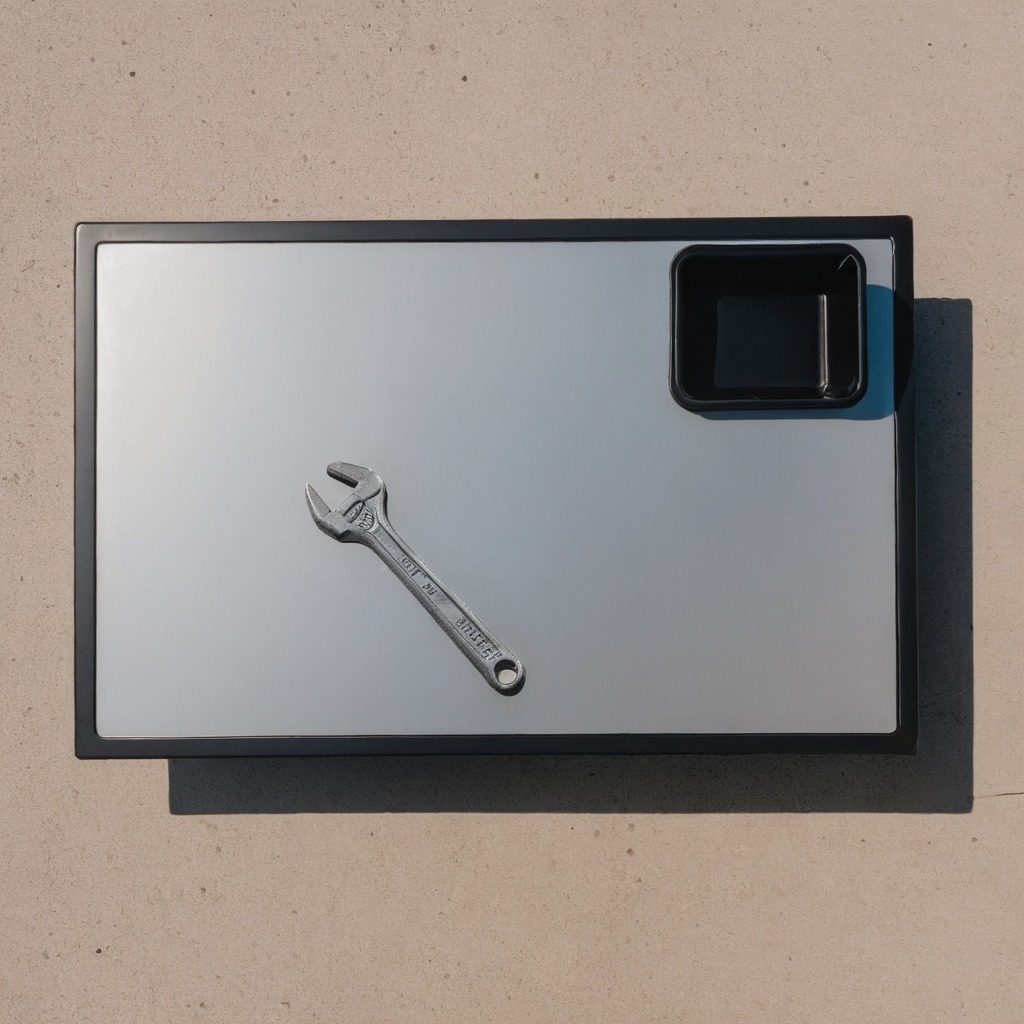
A wrench is lying on the utility table in a temporary outdoor tool station.